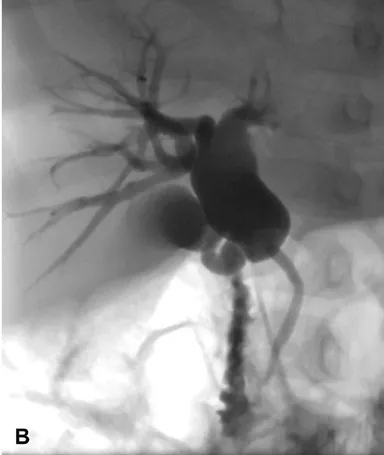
ERCP. Images of dilated proximal CBD. Note the normal distal CBD and absence of a CC. CBD, common bile duct; CC, common channel; MRCP, magnetic resonance cholangiopancreatography.
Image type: radiology (ct)